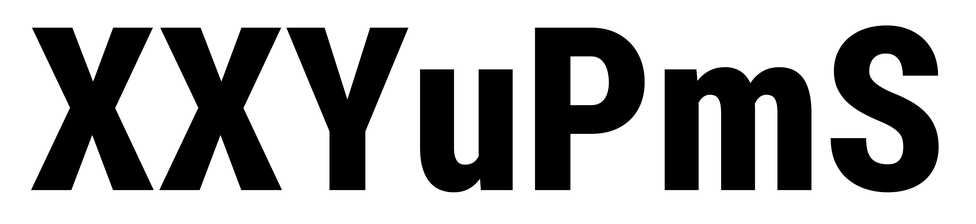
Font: Roboto_Condensed_ExtraBold